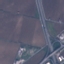
Land use / land cover class: Highway